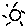
Label: sun